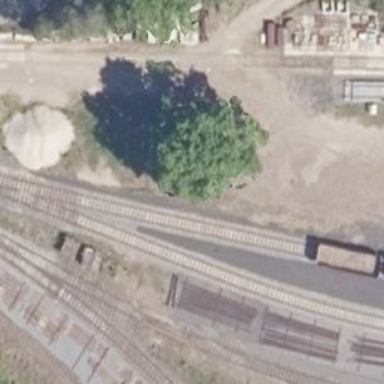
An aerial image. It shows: Railway spur service.